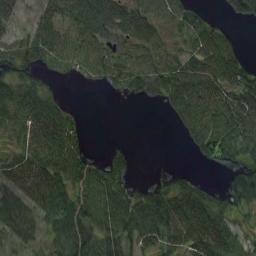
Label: lake